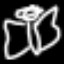
Label: angel